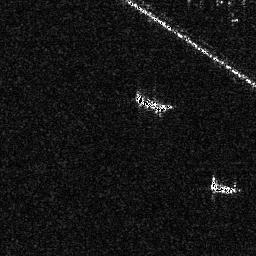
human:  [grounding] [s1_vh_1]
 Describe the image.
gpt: In the satellite image, there is  <ref>1 medium ship </ref> <box>[[51, 34, 66, 44, 0]]</box> located at center,  <ref>1 small ship </ref> <box>[[81, 69, 92, 75, 0]]</box> located at bottom right.